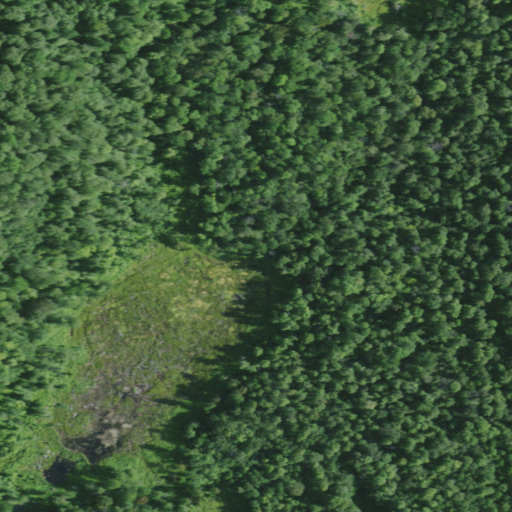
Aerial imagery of gap in New York named Eagle Pass containing deciduous forest, woody wetlands, and herbaceous wetlands